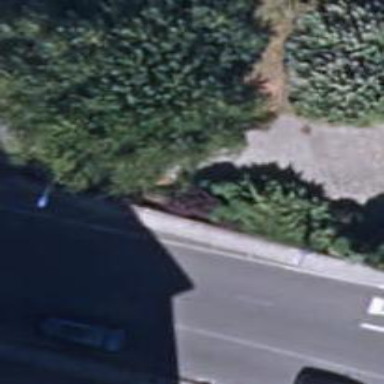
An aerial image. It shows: Sidewalk.